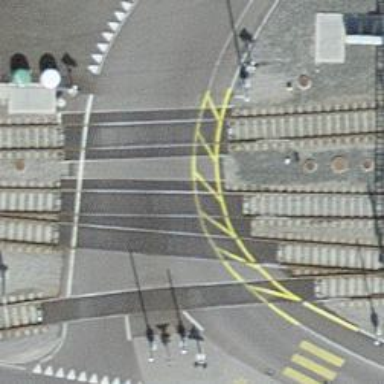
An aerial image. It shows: Level crossing with double half barrier.